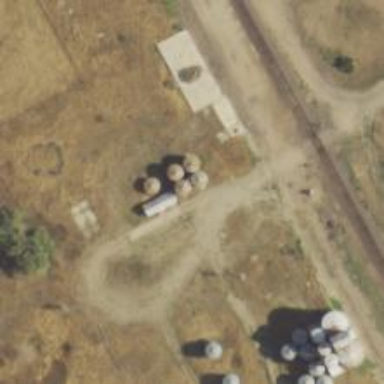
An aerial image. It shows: Silo.